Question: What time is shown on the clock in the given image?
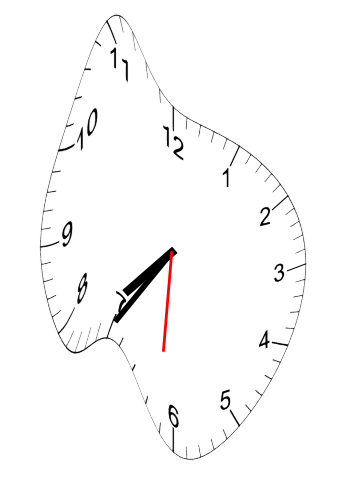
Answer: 07:35:31